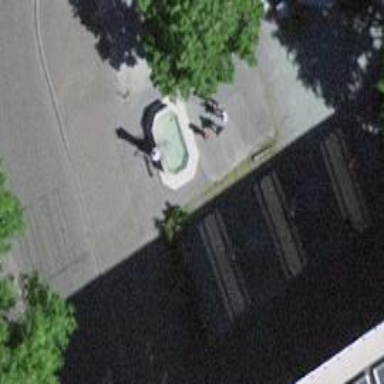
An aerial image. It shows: Bubbling fountain providing drinking water.